Question: In my application i have a threaded commenting system which i call status messages. i have a few models as follows
users(id, name......)
status_messages(id, message,......, user_id)
status_replies(id, message,......, status_message_id, user_id)
A user can set status messages and his friends and himself can reply to it. if another user replies i would want to pull out his details also.

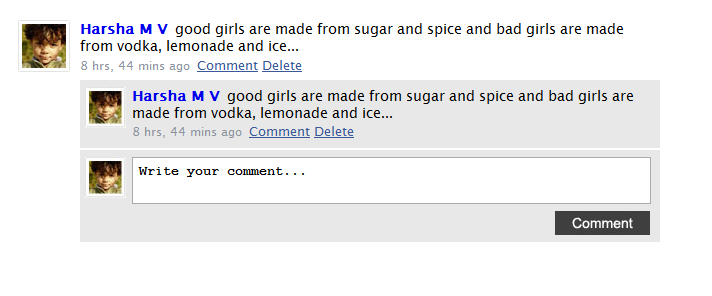
Answer: I don't think you need 2 tables.
Use a single messages table and create 2 models that both use that table.
'''
I.E table = messages, Models = ProfileMessage, ProfileReply
In that table make sure there is a profile_id, a user_id
and a parent_id. Default all of these to null.
Relate the ProfileMessage as
belongsTo User,
belongsTo Profile,
hasMany ProfileReply
Relate the ProfileReply as
belongsTo ProfileMessage using the foreignKey key in the association to make sure you reference the parent_id and profile_id,
belongsTo User
'''
Then you can just query the ProfileMessage and it should show all of the child ProfileReply objects as if they came from a separate related table. Basically a single level tree structure relates the entries to their parent entries in the same table.